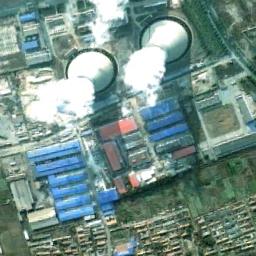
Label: thermal_power_station